Current action and preconditions to check: path_clear

Your task: For each precondition in the list above, predict whether it will hold at this action.

Consider the current scene as observed from the mobile robot's camera, and analyze the predicted future states of all dynamic agents (e.g., people, animals, vehicles, or any moving entities) within the NEXT SECOND.

IMPORTANT: Only answer "very likely" if you are absolutely certain—based on strong, clear evidence—that a dynamic agent will violate the precondition in the predicted future state. Do NOT answer "very likely" for unlikely, ambiguous, or low-probability risks.

Ask yourself for each precondition: Is there a high probability, with clear and convincing evidence, that the predicted future states of any dynamic agent will interfere with the predicted future state of the currently executing action within the NEXT SECOND, causing that precondition to fail?

Assess the risk level based on these predictions. Use "likely" or "very likely" if motions create a clear risk of interference.

Use "neutral" or "improbable" if agents are nearby but their predicted paths are clearly diverging or non-conflicting.

Failure Risk Categories: "very improbable", "improbable", "neutral", "likely", "very likely"

Answer Format: Output ONLY the probability_of_failure value from these categories: "very improbable", "improbable", "neutral", "likely", "very likely"

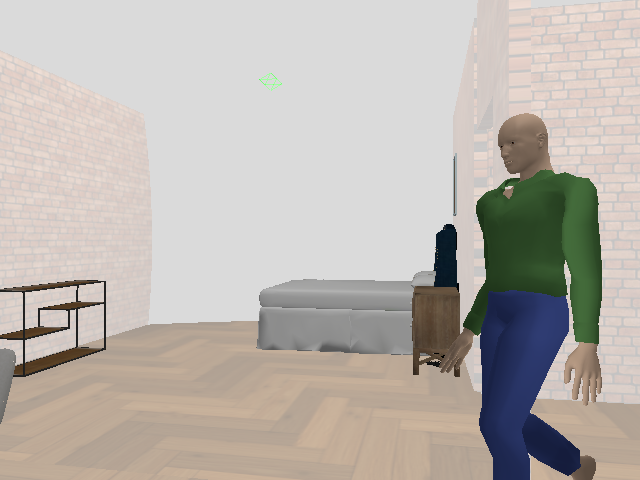

Answer: likely